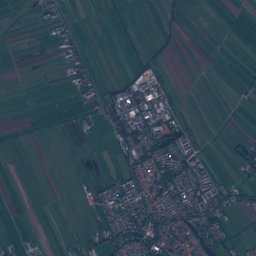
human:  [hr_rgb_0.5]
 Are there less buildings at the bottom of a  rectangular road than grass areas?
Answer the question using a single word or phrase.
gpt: yes

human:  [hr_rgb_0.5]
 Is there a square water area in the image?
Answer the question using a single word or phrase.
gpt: no

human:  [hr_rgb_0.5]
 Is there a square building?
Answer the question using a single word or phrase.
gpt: no

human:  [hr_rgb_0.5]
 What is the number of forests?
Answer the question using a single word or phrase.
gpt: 28

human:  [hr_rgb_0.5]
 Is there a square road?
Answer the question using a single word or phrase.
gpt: no

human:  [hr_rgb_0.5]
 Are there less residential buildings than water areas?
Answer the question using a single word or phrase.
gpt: no

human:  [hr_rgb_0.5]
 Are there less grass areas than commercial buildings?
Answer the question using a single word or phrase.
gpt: no

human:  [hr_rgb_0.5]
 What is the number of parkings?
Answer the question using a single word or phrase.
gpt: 10

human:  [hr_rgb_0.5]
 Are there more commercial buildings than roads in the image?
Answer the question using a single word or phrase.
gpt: no

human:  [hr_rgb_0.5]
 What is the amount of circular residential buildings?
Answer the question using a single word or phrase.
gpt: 0

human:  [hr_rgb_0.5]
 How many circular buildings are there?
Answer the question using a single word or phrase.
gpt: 0

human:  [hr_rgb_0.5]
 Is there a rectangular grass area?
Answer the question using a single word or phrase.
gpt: yes

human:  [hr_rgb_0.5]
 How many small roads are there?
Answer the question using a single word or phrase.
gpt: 564

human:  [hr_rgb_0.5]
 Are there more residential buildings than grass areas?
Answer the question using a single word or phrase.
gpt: yes

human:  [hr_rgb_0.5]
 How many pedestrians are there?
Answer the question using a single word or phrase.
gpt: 3

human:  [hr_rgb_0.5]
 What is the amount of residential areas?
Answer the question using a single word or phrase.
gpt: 3

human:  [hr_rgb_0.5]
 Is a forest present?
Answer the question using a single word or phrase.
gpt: yes

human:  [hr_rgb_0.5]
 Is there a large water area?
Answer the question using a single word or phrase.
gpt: yes

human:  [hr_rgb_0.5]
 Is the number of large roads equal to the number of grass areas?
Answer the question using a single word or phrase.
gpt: no

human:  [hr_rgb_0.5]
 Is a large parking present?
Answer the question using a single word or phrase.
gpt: no

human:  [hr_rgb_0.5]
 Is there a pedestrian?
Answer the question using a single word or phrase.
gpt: yes

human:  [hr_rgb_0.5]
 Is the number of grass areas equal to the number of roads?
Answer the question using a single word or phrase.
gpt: no

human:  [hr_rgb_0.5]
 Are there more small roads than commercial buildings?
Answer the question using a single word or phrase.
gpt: yes

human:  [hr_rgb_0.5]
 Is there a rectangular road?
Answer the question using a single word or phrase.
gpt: no

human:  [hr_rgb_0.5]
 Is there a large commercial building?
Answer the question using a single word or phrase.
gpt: yes

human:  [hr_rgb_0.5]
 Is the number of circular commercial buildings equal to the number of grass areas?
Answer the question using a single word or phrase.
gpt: no

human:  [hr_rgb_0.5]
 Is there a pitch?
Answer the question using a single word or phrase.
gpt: yes

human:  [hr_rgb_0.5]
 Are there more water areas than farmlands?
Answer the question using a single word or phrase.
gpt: yes

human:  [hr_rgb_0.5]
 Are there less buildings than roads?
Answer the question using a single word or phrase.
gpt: no

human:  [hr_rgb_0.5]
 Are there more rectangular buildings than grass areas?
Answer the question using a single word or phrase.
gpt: yes

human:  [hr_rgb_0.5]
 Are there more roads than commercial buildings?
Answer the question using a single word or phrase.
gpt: yes

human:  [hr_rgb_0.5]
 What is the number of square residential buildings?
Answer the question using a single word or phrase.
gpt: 0

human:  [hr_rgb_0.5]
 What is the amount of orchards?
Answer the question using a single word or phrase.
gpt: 4

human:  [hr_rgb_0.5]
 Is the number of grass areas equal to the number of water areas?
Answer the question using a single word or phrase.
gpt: no

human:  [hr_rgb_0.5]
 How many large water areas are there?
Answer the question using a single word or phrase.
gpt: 16

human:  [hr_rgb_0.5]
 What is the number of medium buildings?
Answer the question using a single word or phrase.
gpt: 52